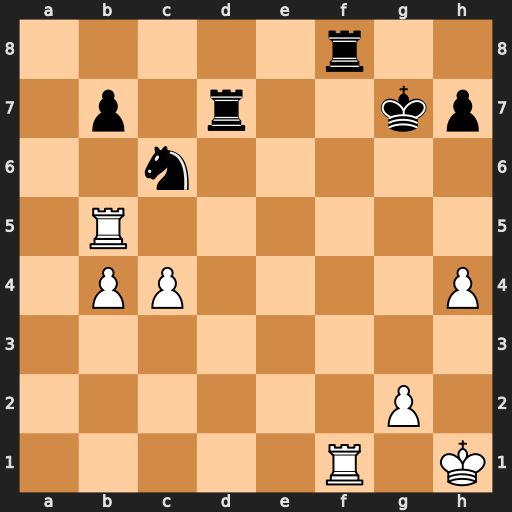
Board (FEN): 5r2/1p1r2kp/2n5/1R6/1PP4P/8/6P1/5R1K
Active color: w
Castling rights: -
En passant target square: -
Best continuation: Rg5+ Kh6 Rxf8